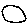
Label: circle